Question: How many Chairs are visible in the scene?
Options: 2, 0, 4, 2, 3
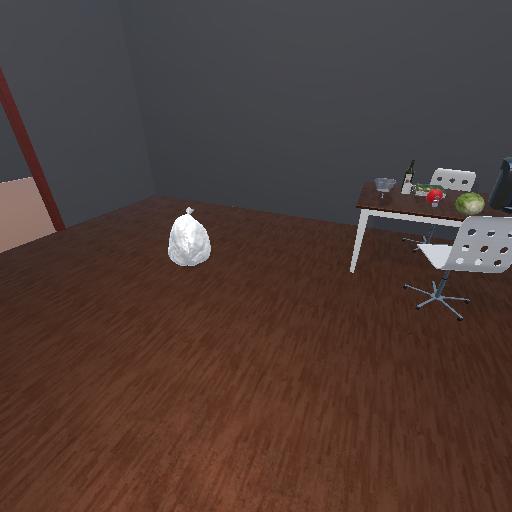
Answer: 2